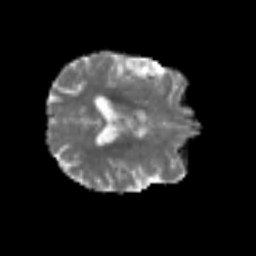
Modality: MD
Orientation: axial
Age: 58
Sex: male
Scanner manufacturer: siemens
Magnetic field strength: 3 T
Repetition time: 6.1 s
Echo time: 0.101 s